Aerial crown-view tile of a tropical tree (Barro Colorado Island, Panama), acquired 20240716:
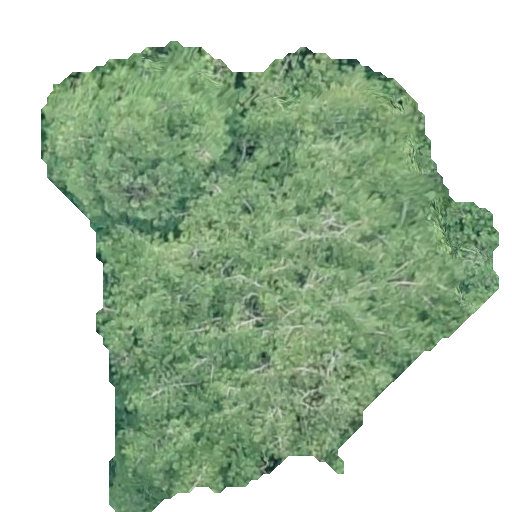
Species: Virola surinamensis
GBIF accepted scientific name: Virola surinamensis
Crown area: 223.791 m²